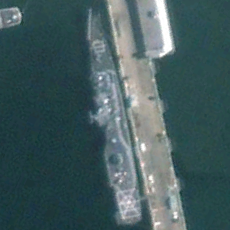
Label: cruiser